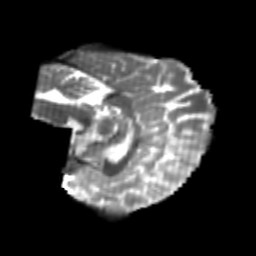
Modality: T2w
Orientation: sagittal
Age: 23
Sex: female
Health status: healthy
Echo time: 0.074 s